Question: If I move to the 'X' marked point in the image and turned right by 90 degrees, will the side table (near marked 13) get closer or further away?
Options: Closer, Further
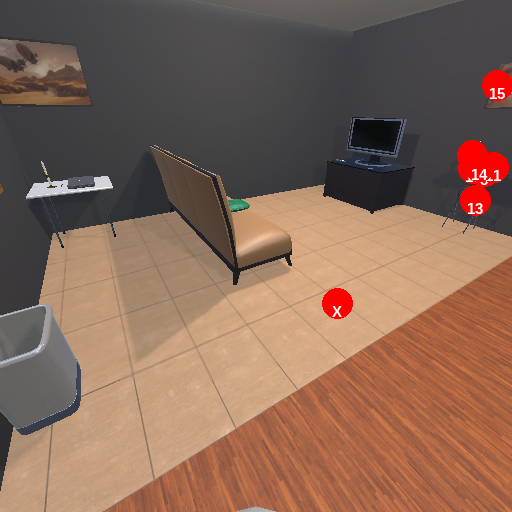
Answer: Closer